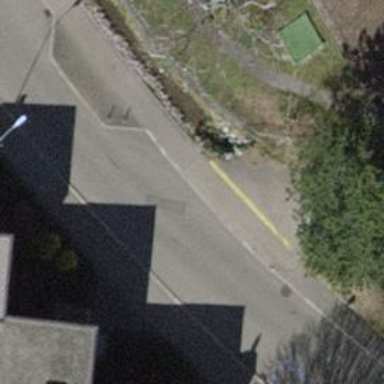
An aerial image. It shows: Residential road with asphalt surface. There are sidewalks on both sides of the road.